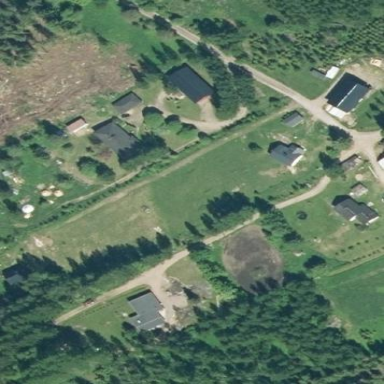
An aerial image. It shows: Farmyard area.